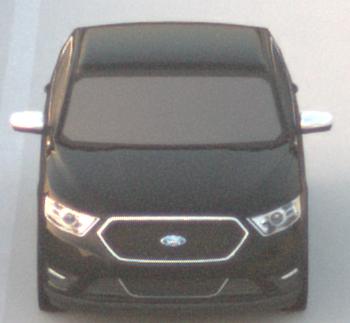
Make: Ford
Model: Taurus
Detailed model: SHO
Model produced from: 2012
Model produced until: 2019
Doors: 4
Color: black
Road condition: dry road
Daytime: sunrise or sunset
Contrast: low contrast